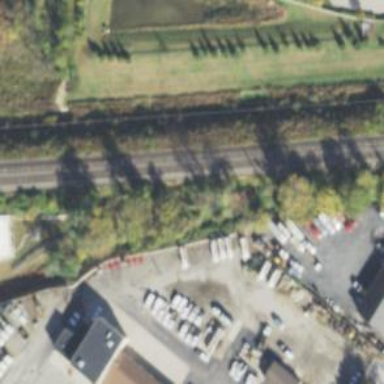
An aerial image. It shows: Railway track.